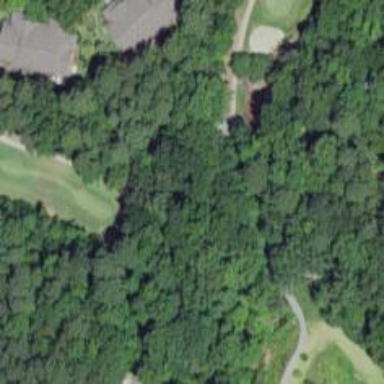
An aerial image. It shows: Path designated for golf carts.